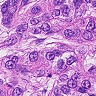
Metastatic tissue present: yes